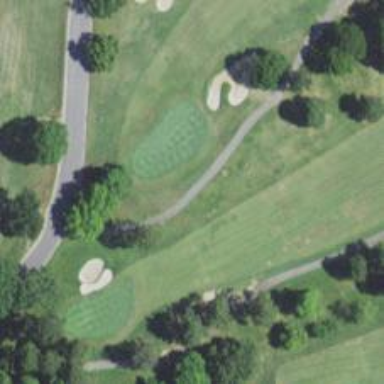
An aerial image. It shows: Pathway for golf carts.